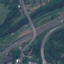
Label: Highway